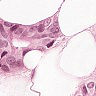
Metastatic tissue present: yes